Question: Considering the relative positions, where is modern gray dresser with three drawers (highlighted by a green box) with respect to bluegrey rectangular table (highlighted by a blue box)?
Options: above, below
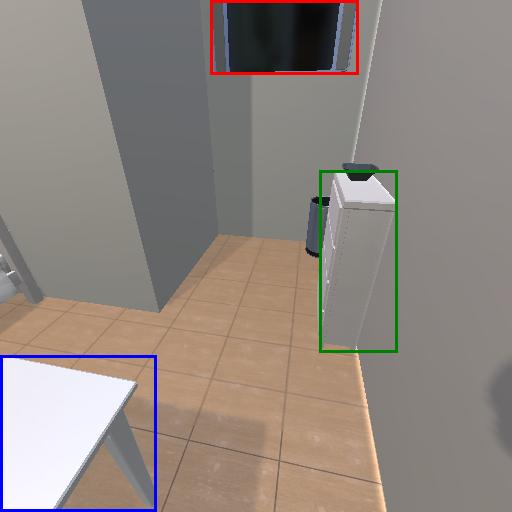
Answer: above